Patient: sex M, age 46
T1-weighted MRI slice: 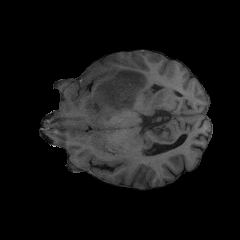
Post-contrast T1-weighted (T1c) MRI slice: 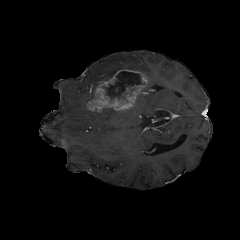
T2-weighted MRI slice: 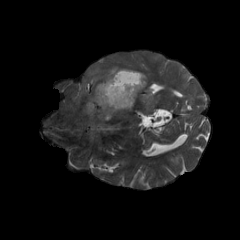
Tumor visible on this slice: yes
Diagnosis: Glioblastoma, IDH-wildtype
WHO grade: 4